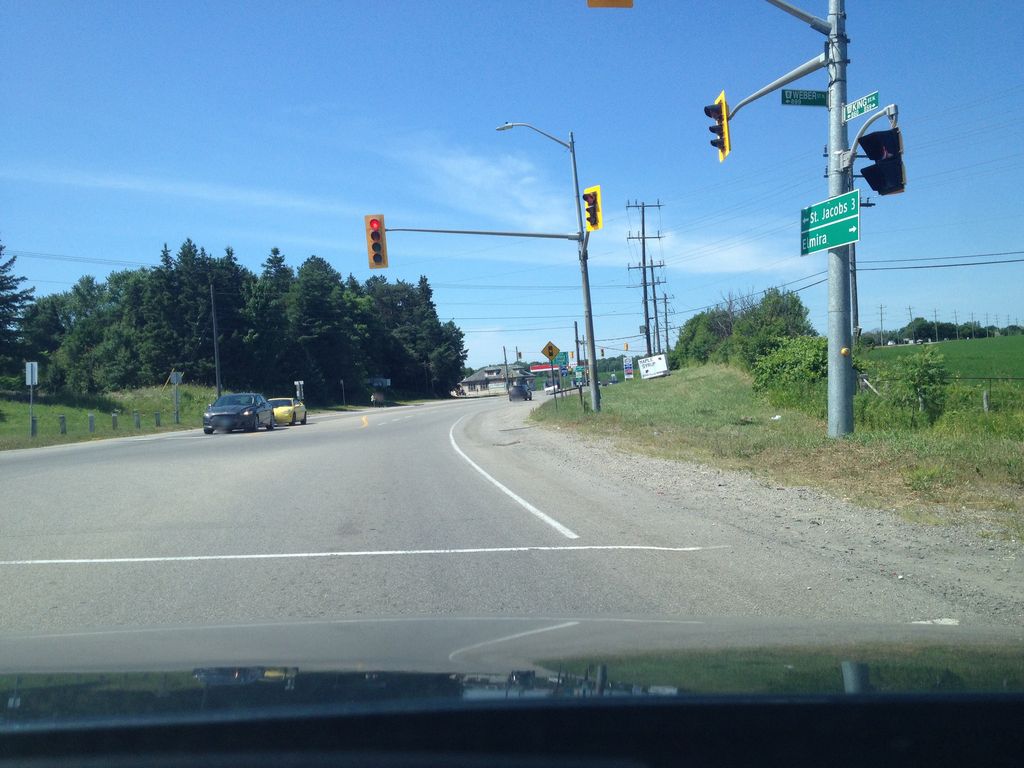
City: kitchener-waterloo